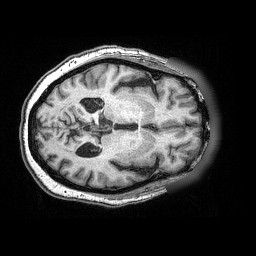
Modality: T1w
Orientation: axial
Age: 70
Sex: female
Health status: ill
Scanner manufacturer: siemens
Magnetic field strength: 3 T
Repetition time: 0.0025 s
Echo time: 0.00336 s